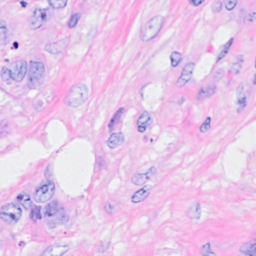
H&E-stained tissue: Breast